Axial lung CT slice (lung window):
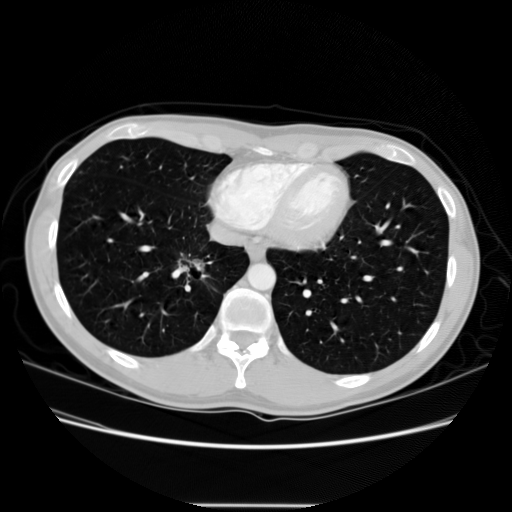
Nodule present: yes
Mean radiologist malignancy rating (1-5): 5